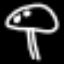
Label: mushroom